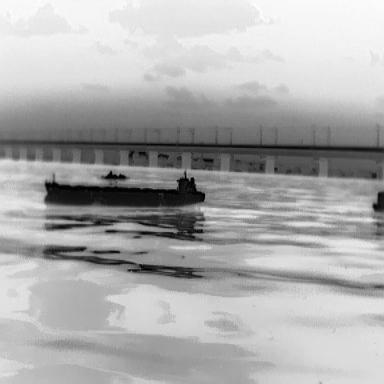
There is a liner in the infrared image.